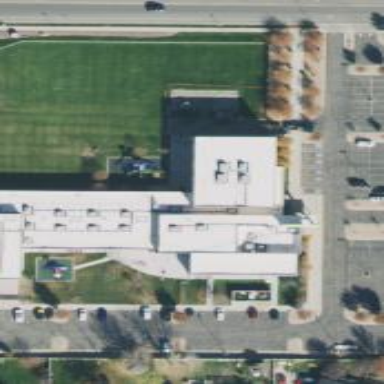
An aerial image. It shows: School.